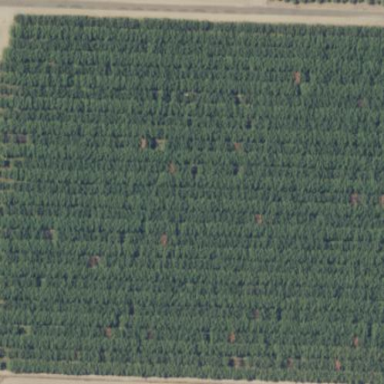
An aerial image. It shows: Orchard filled with almond trees.